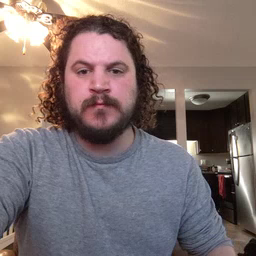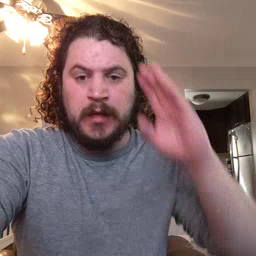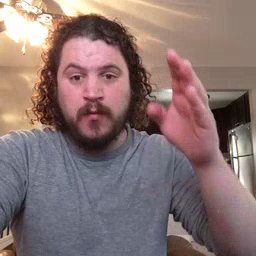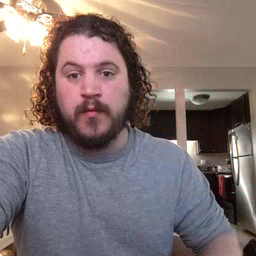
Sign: hello